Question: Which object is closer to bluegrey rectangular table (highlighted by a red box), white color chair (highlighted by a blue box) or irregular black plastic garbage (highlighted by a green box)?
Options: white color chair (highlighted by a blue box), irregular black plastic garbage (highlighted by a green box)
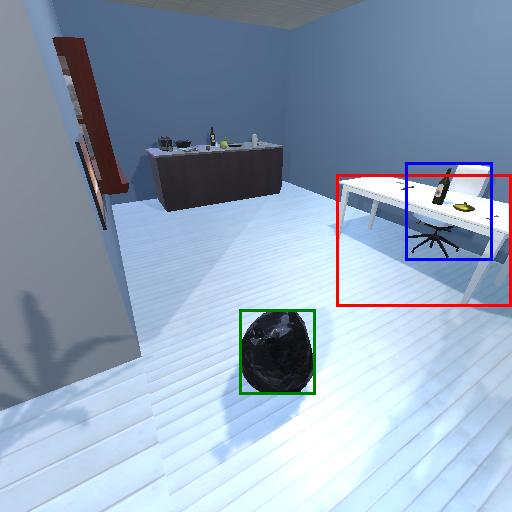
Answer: white color chair (highlighted by a blue box)